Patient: sex M, age 43
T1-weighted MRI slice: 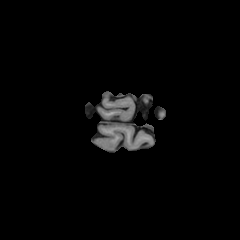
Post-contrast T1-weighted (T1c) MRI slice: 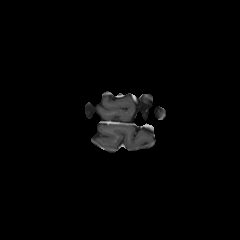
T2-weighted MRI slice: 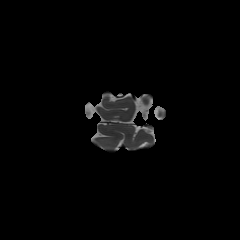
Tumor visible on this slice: no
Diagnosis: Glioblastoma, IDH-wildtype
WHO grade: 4